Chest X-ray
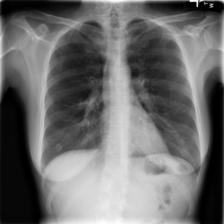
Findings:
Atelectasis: negative
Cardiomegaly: negative
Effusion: negative
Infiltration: negative
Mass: negative
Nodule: negative
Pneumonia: negative
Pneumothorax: negative
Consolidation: negative
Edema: negative
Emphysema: negative
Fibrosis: negative
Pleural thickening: negative
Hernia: negative